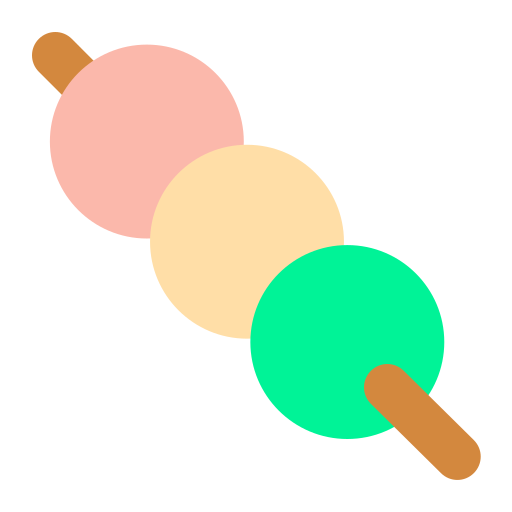
dango flat